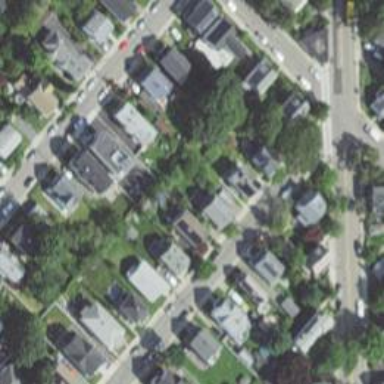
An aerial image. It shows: Sidewalk.